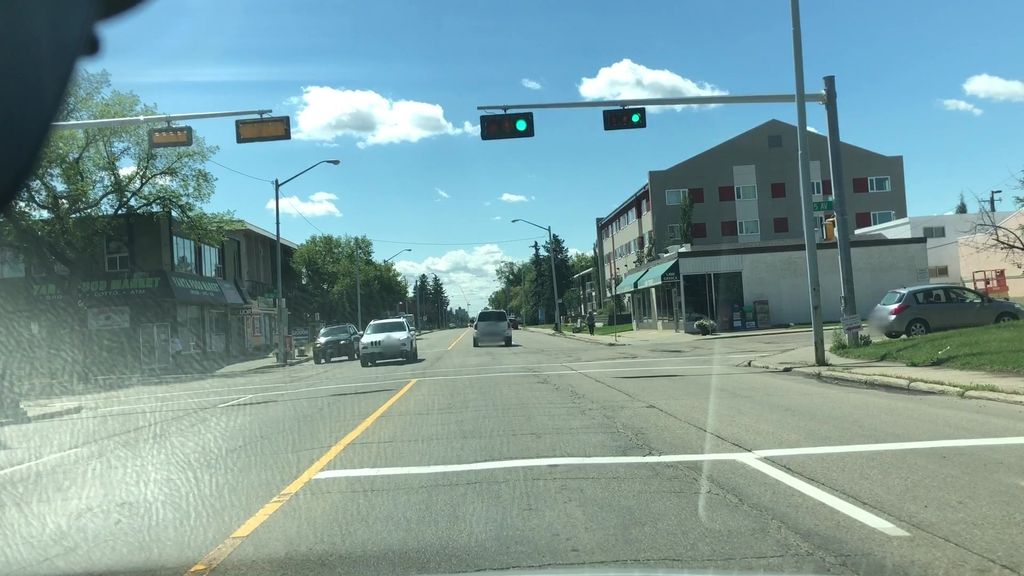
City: edmonton